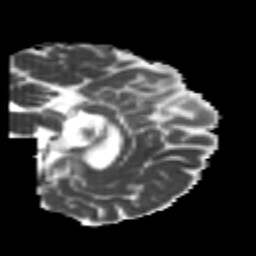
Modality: MD
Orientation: sagittal
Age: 22
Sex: female
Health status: healthy
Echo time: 0.074 s